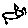
Label: cat